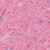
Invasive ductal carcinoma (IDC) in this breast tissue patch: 0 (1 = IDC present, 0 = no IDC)